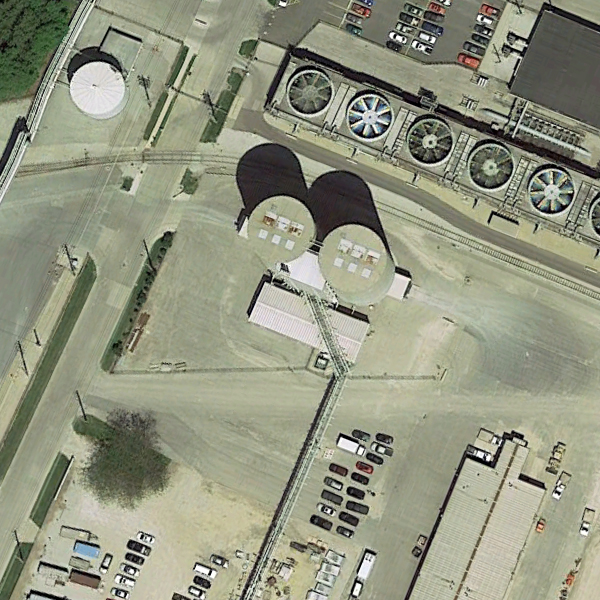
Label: StorageTanks